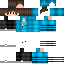
A male human skin with medium skin, wearing brown long hair dressed in a blue hoodie and black pants, featuring a closed mouth.